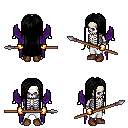
a pixel art fantasy rpg character, male body template, skeleton, purple wings, white pants, black extra-long hairstyle, gold gloves, brown shoes, spear, four views (front, back, left, right), 2x2 character sprite sheet, small pixel art, hard edges, no anti-aliasing